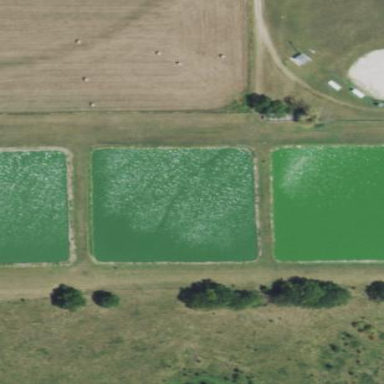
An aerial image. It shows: Image of wastewater.